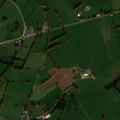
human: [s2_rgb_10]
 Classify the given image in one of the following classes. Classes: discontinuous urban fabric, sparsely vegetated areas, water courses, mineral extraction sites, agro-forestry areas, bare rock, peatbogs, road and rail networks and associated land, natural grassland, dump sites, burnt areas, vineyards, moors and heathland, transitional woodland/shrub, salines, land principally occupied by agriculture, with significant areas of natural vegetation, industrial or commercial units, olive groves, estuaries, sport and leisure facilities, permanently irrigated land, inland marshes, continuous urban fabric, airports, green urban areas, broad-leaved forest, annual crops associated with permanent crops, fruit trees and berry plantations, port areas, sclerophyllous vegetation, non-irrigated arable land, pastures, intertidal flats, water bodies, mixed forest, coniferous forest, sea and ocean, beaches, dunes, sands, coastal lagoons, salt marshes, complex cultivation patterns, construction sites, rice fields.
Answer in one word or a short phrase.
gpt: discontinuous urban fabric, pastures, land principally occupied by agriculture, with significant areas of natural vegetation